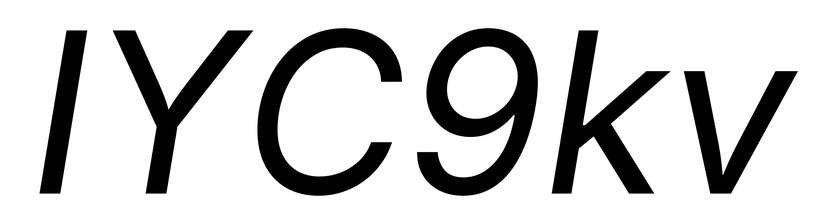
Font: Inter-Italic_Italic